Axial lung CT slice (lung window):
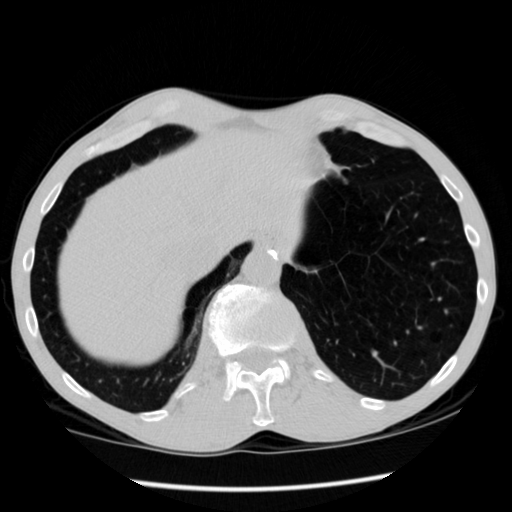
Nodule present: no